Question: I just wanted to create a little Java-Puzzle, but I puzzled myself. One part of the puzzle is:
What does the following piece of code do:
'''
public class test {
public static void main(String[] args) {
int i = 1;
i += ++i + i++ + ++i;
System.out.println("i = " + i);
}
}
'''
It outputs '9'.
:
I'm not quite sure, but I think the term after 'i +=' gets evaluated like this:

So
'''
int i = 1;
i += ++i + i++ + ++i;
'''
is the same as
'''
int i = 1;
i += ((++i) + (i++)) + (++i);
'''
This gets evaluated from left to right (See <URL>.
The first '++i' increments 'i' to '2' and returns '2'. So you have:
'''
i = 2;
i += (2 + (i++)) + (++i);
'''
The 'i++' returns '2', as it is the new value of 'i', and increments 'i' to '3':
'''
i = 3;
i += (2 + 2) + ++i;
'''
The second '++i' increments 'i' to '4' and returns '4':
'''
i = 4;
i += (2 + 2) + 4;
'''
So you end up with '12', not '9'.
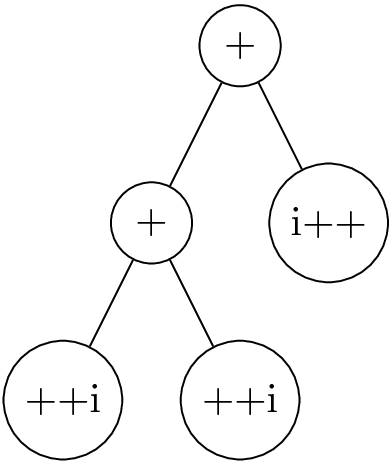
Answer: 'i += ++i + i++ + ++i;' is the same as 'i = i + ++i + i++ + ++i;'
The right-hand side is calculated from left-to-right, yielding 'i = 1 + 2 + 2 + 4;' (which yields 'i = 9').